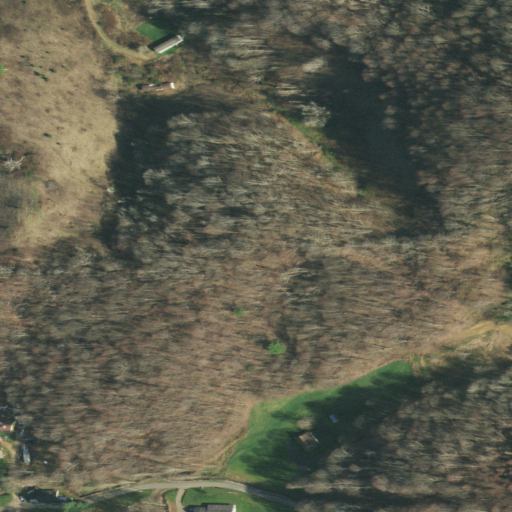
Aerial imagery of ridge(s) in Tennessee named Hessian Ridge containing deciduous forest, open development, pasture, and mixed forest